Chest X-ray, AP view. Patient: 16 years old, sex M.
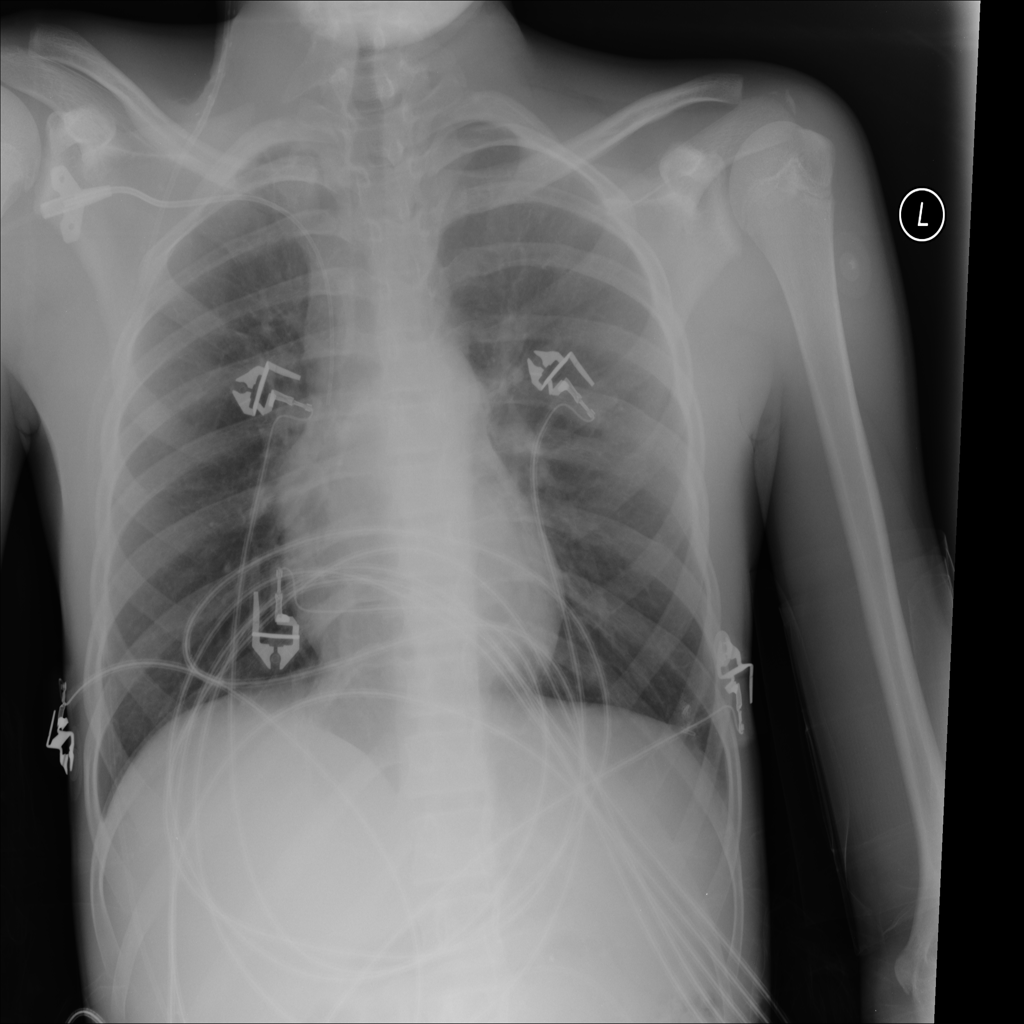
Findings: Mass